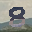
Label: 8